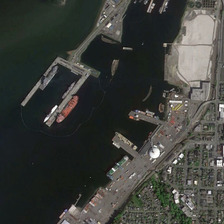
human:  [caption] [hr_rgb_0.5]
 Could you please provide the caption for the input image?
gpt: many buildings are near a port with many boats .

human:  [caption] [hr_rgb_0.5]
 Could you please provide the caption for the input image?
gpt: the water near the port is dark green while the the port is bustling .

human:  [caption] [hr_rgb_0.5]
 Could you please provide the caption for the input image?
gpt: many buildings are near a port with many boats .

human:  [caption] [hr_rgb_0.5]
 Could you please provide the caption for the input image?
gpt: the water near the port is dark green while the the port is bustling .

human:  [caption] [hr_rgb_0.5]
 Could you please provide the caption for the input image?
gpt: many buildings are near a port with many boats .